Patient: sex F, age 59
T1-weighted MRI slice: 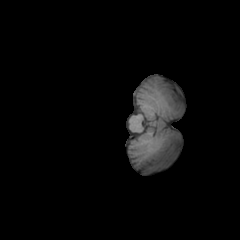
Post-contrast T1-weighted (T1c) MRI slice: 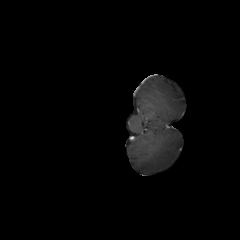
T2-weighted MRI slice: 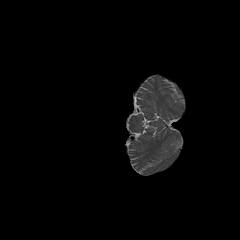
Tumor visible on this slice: no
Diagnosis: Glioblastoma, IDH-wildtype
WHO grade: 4